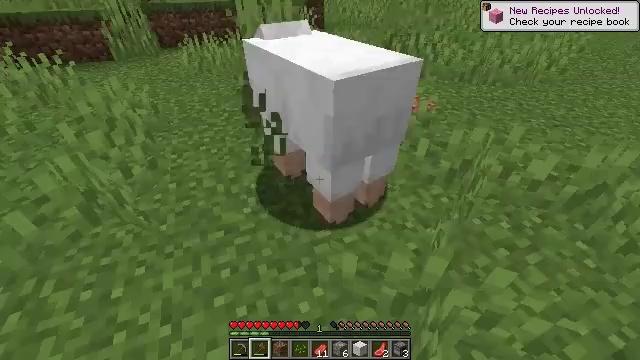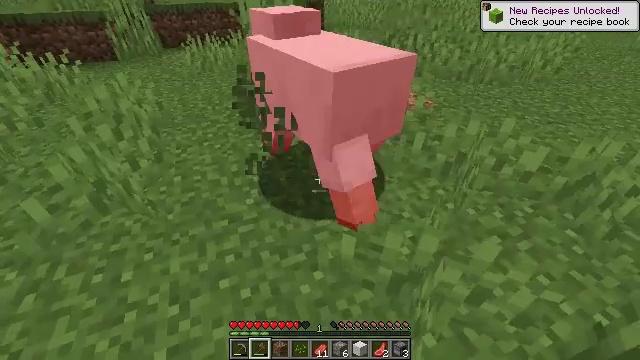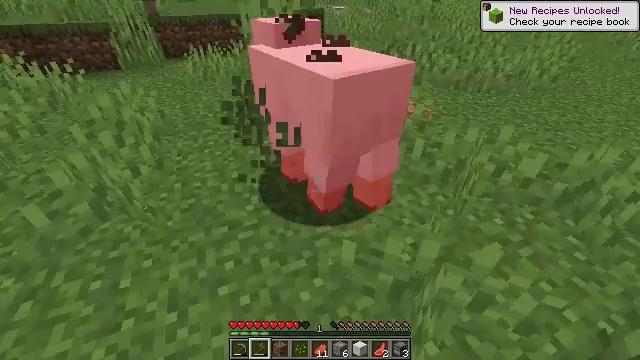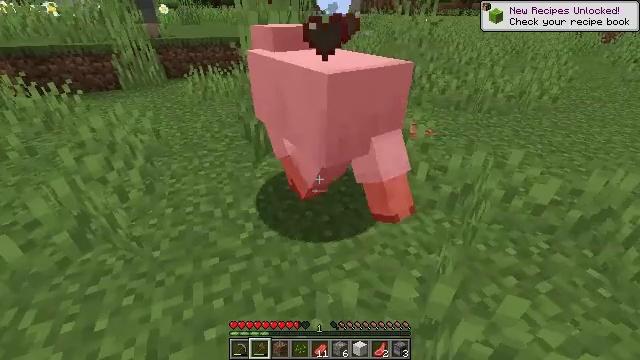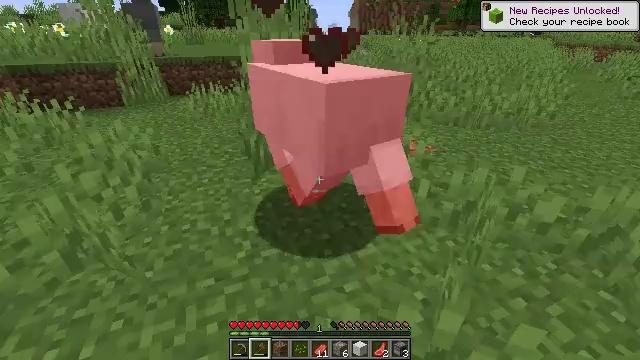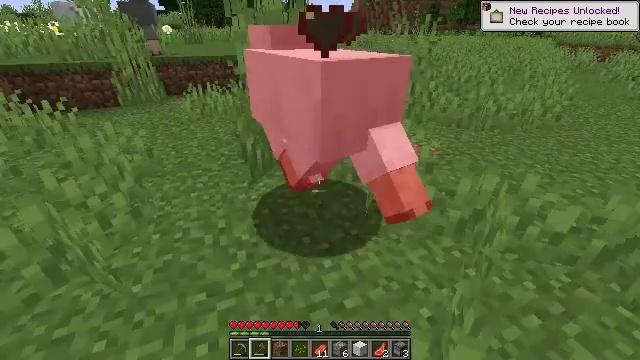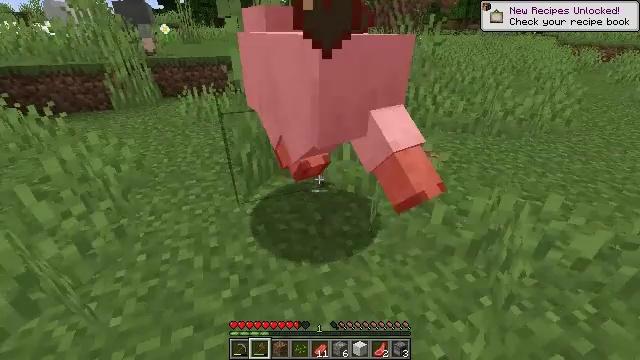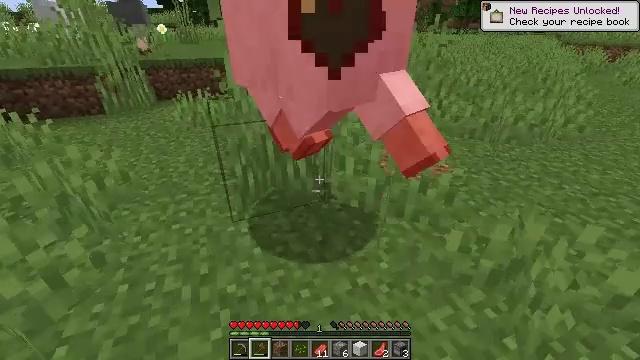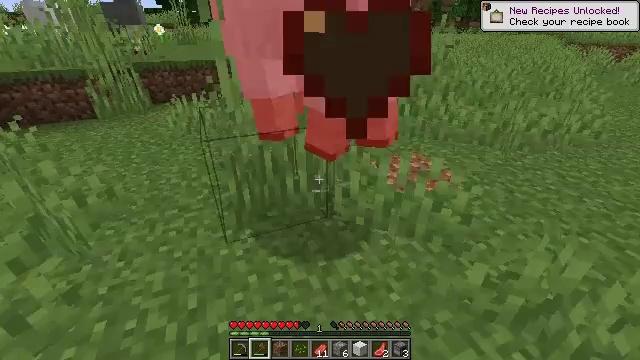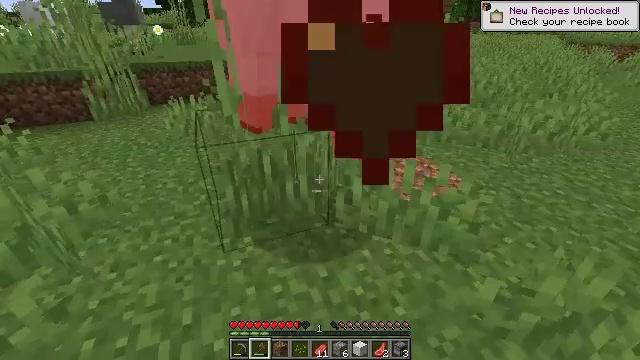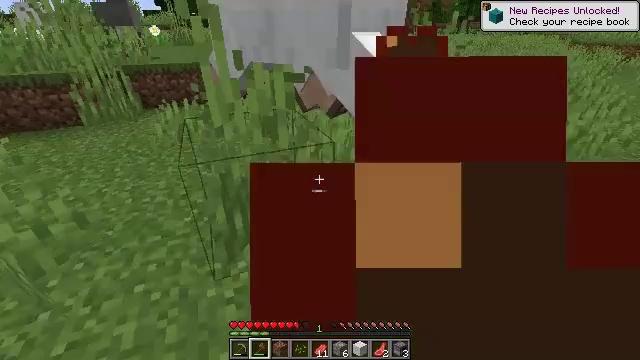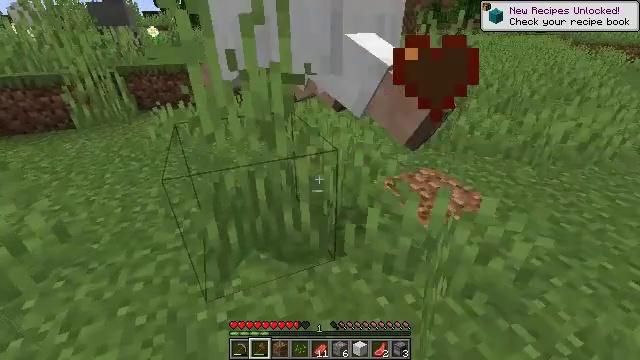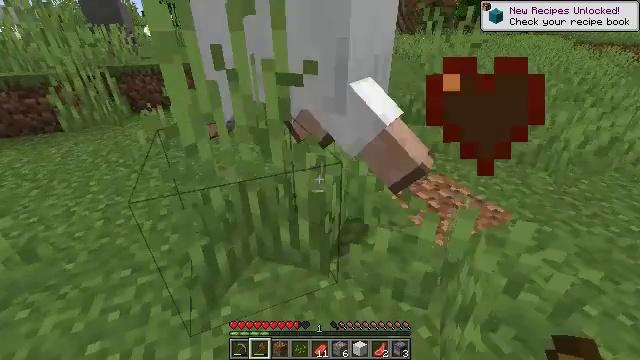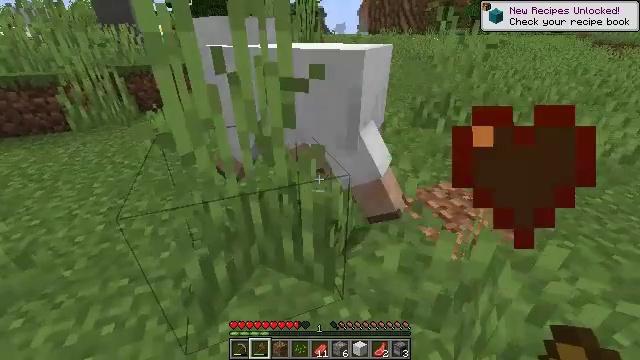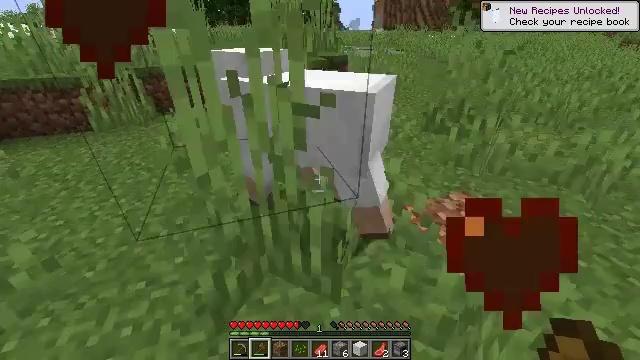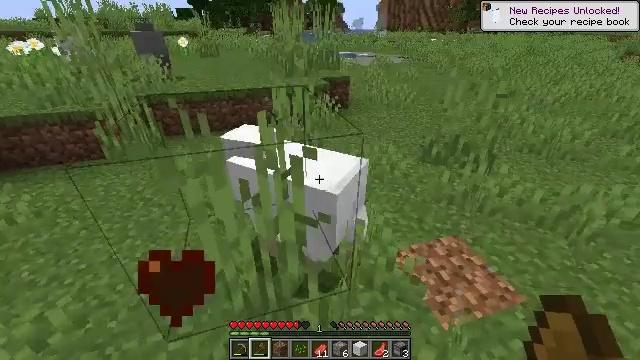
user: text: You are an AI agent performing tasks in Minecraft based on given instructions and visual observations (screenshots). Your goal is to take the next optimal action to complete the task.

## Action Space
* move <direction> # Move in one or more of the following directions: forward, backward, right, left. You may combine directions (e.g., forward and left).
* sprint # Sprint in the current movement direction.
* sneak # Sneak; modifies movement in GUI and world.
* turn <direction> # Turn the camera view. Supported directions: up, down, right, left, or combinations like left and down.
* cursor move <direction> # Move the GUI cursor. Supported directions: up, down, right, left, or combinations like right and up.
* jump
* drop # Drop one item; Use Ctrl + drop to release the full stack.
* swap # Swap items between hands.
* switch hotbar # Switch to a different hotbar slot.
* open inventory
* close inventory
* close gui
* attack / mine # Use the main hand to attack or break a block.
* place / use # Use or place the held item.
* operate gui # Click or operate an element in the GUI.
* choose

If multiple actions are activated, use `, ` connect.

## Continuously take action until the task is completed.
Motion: motion action
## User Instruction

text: Mine tall grass from the ground.
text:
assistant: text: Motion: no_op
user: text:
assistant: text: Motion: move forward, turn up
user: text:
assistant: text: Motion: move forward, turn up
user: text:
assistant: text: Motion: move forward, turn up
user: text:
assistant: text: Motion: move forward
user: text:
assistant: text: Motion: move forward
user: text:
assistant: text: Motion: move forward
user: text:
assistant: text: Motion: move forward
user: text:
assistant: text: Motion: move forward
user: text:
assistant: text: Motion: move forward
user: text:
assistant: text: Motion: move forward
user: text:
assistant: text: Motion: move forward
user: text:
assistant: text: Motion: turn left
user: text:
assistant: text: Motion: turn left, jump
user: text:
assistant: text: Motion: move forward, jump
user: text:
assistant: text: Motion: move forward, turn left and down, jump
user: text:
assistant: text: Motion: move forward, turn left and down, jump
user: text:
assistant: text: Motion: move forward, turn left
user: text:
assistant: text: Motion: move forward, turn left and down
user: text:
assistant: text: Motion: move forward
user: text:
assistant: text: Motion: move forward, turn left and down
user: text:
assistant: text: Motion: move forward, turn left and down, attack / mine
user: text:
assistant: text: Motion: move forward and move left, turn left, attack / mine
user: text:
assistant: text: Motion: move forward and move left, attack / mine
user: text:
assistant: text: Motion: move forward and move left, turn up
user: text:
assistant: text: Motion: move forward and move left, turn right and up
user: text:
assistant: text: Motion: move forward and move left, turn right and up
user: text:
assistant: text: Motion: move forward, turn right and up
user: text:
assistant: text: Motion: move forward, turn right and up
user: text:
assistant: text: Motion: move forward